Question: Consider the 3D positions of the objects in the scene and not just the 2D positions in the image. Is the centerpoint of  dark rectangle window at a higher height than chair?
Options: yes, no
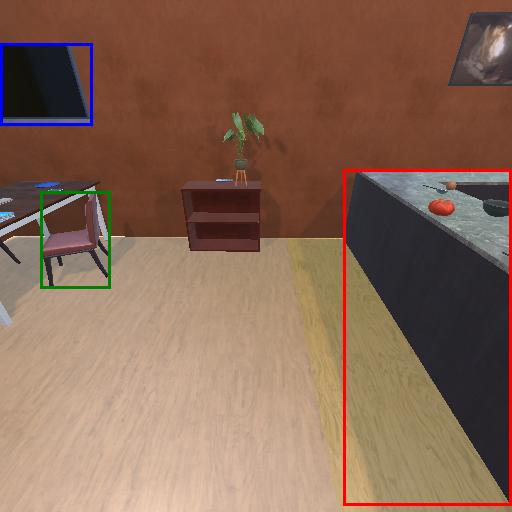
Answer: yes